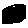
Label: zigzag